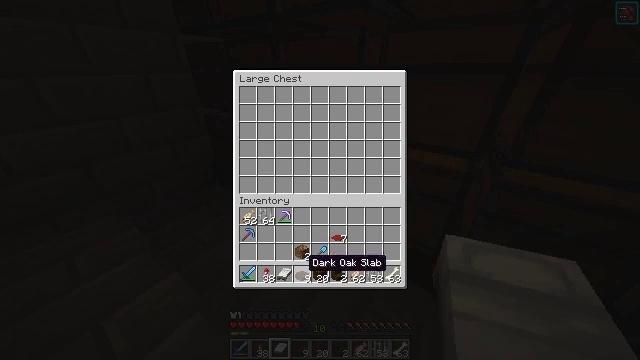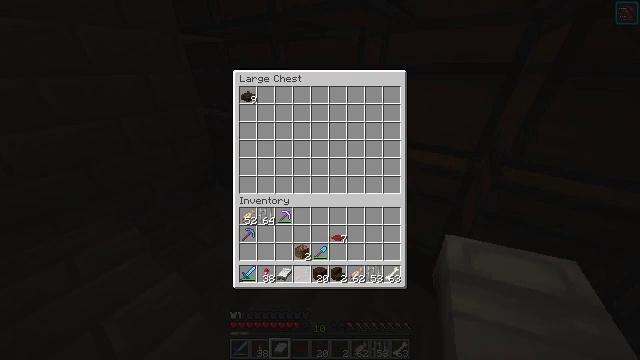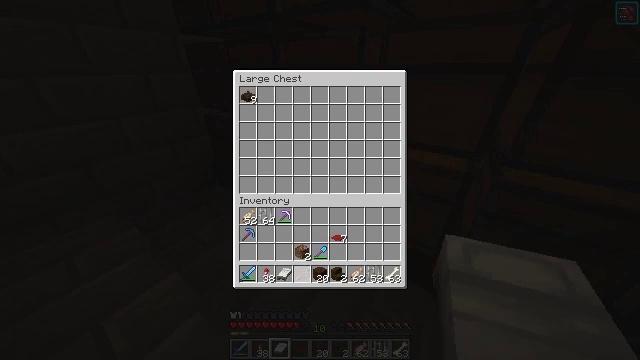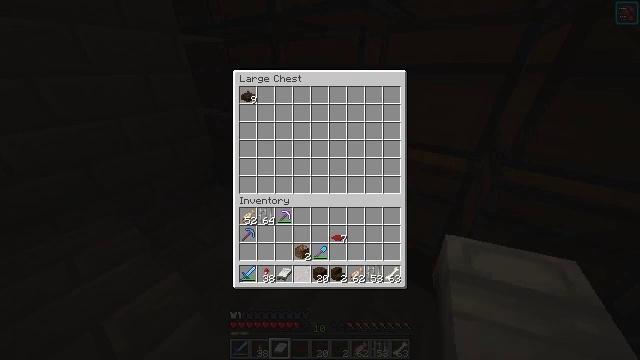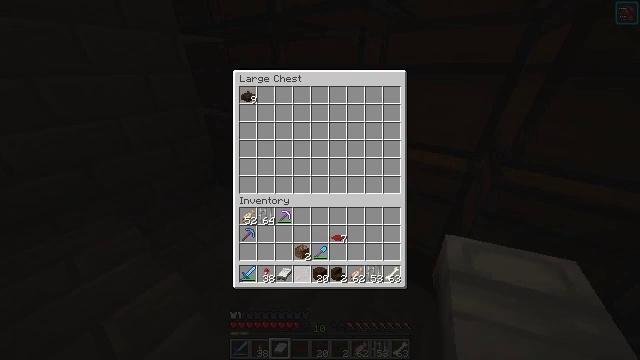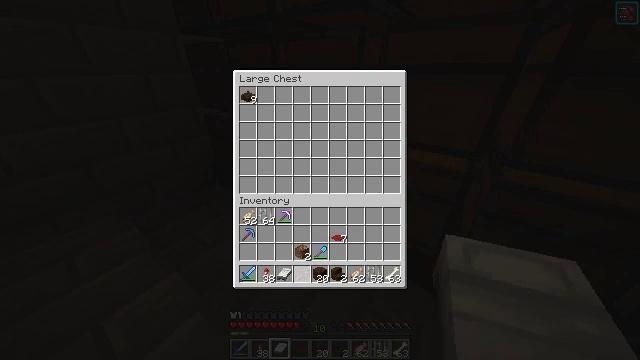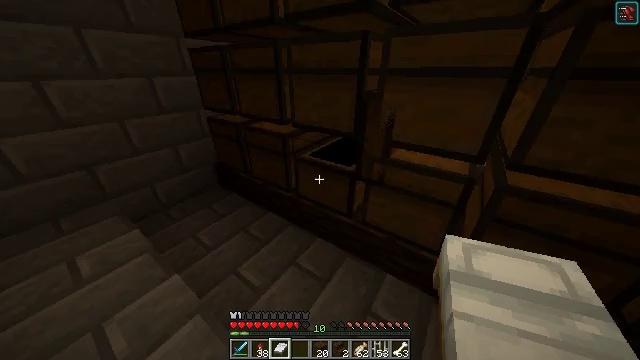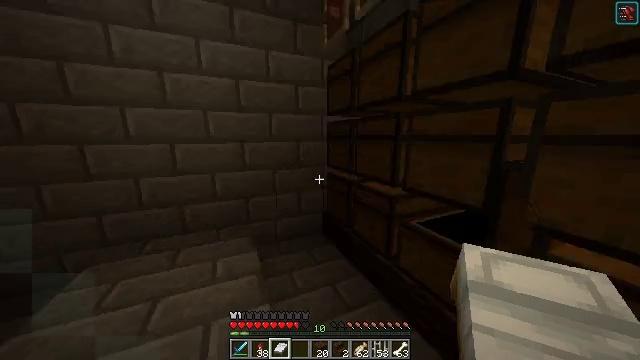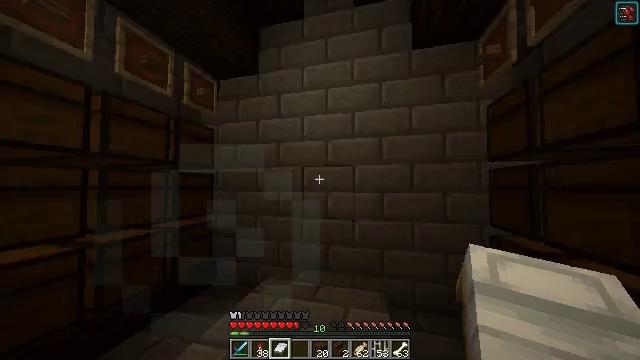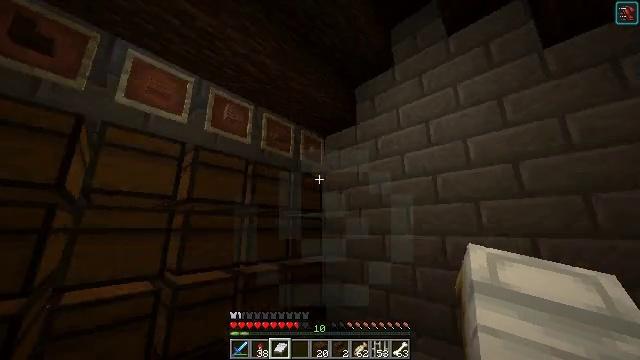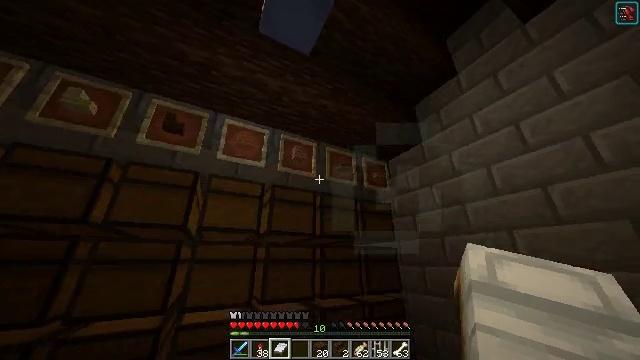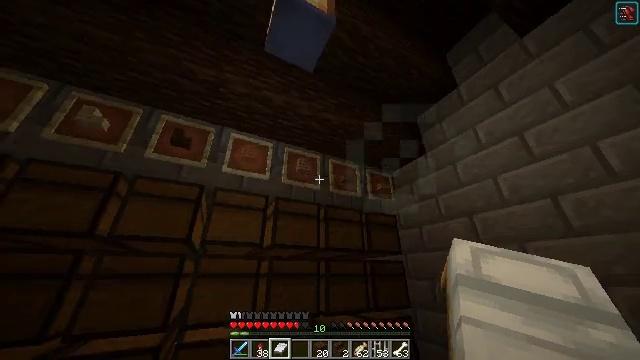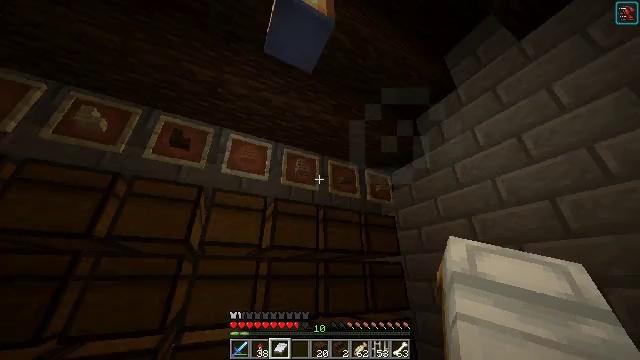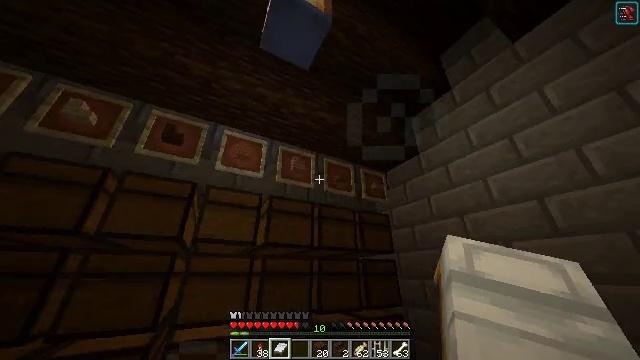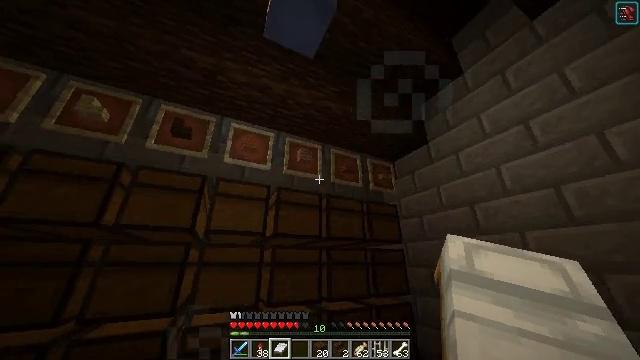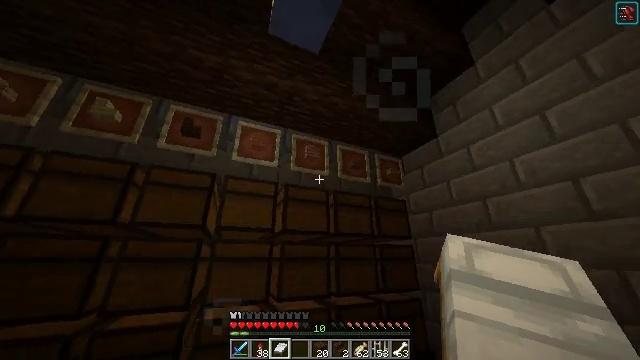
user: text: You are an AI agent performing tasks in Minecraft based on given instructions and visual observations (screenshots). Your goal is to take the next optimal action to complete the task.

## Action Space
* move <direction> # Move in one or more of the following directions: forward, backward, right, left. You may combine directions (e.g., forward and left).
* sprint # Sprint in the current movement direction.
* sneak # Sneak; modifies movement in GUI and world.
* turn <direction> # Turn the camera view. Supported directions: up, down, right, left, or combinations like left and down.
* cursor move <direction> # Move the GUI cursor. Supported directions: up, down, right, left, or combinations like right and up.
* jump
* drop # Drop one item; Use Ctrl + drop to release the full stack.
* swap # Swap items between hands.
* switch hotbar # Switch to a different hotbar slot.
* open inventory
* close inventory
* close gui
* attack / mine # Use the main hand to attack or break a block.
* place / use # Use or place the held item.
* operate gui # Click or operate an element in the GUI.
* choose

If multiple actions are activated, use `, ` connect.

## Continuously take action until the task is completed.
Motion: motion action
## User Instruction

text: Use dark oak planks to craft a dark oak trapdoor.
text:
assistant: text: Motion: sneak, choose
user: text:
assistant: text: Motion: sneak, choose
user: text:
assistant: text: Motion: sneak
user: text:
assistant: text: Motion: sneak
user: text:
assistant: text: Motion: sneak
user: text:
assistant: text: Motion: sneak
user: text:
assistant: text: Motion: turn left and up, close gui
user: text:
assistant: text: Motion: turn left and up
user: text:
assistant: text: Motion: turn left and up
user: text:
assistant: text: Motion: turn left and up
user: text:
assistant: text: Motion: turn left and up
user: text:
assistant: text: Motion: no_op
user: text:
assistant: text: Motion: turn right
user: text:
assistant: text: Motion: turn left and down
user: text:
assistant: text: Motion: turn left and down
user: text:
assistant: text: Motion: turn left and down
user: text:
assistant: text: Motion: turn left and down
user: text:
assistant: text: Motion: turn left
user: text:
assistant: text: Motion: turn left and down
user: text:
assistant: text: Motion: move forward and move left, turn right and down
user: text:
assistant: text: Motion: move forward and move left, turn right and down
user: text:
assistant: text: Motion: move forward and move left, turn down
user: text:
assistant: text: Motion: turn down
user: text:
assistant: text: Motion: turn down
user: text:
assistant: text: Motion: no_op
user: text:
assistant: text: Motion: no_op
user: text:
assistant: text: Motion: use / place
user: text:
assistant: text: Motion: use / place
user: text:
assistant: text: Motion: no_op
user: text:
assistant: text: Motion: no_op